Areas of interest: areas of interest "Soccer Field"
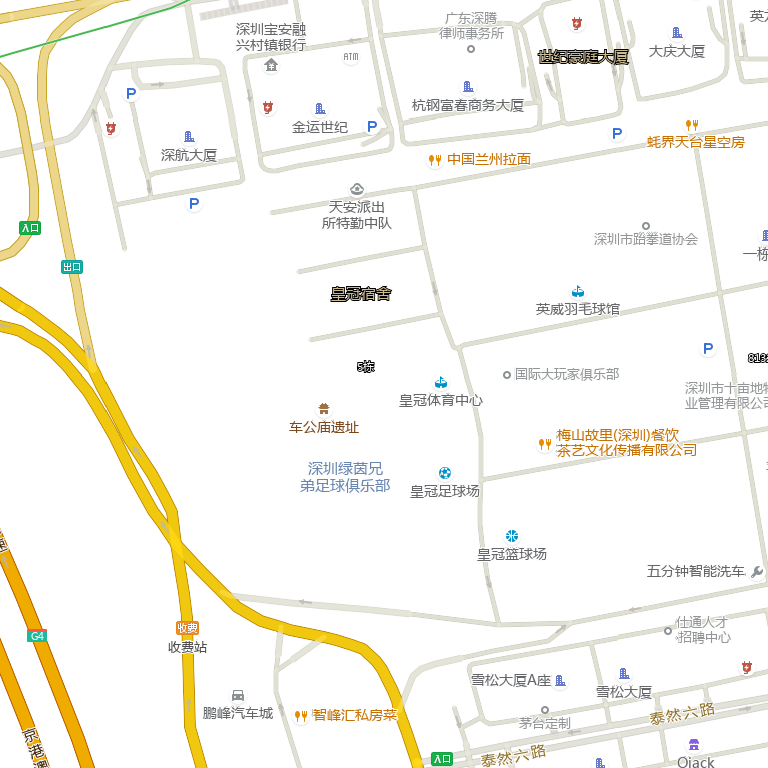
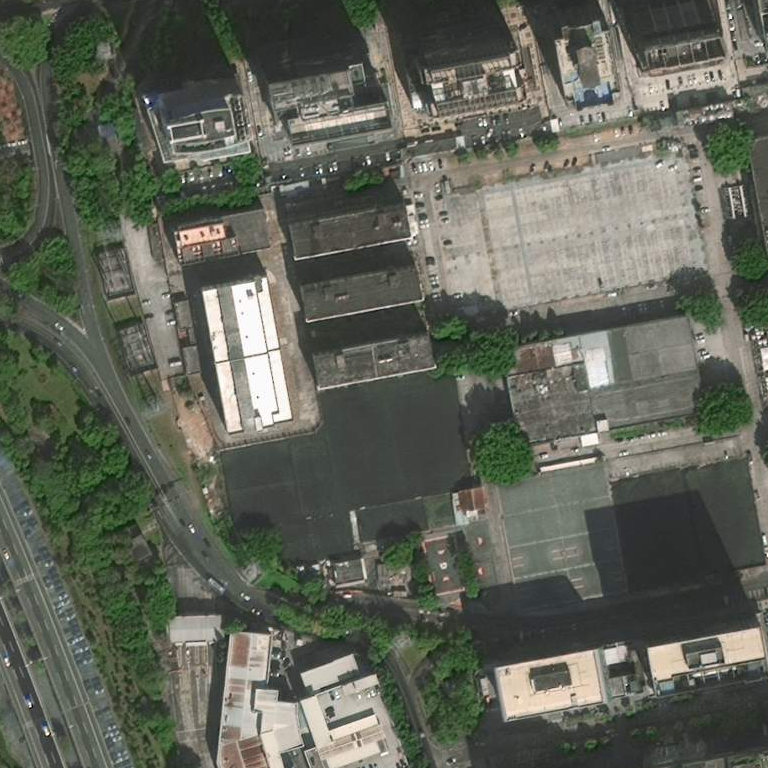